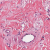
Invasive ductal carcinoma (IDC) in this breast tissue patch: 0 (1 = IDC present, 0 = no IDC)